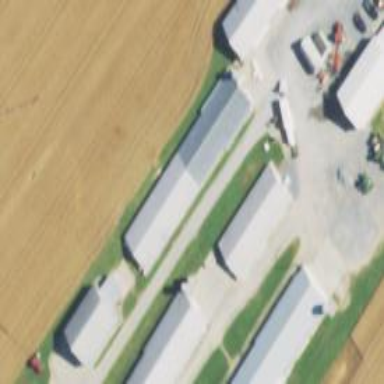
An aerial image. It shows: Farm auxiliary building.